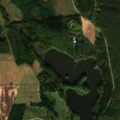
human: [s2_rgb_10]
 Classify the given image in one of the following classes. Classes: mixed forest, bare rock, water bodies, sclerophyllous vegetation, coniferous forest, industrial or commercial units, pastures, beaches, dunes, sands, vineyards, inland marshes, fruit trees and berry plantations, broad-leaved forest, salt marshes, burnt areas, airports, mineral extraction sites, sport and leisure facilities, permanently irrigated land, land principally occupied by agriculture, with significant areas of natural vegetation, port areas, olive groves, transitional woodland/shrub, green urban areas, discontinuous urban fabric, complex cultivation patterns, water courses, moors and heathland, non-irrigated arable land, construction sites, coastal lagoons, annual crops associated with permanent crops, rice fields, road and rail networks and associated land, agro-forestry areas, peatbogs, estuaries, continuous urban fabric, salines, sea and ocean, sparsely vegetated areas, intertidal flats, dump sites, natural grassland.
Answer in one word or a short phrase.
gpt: non-irrigated arable land, coniferous forest, mixed forest, transitional woodland/shrub, water bodies